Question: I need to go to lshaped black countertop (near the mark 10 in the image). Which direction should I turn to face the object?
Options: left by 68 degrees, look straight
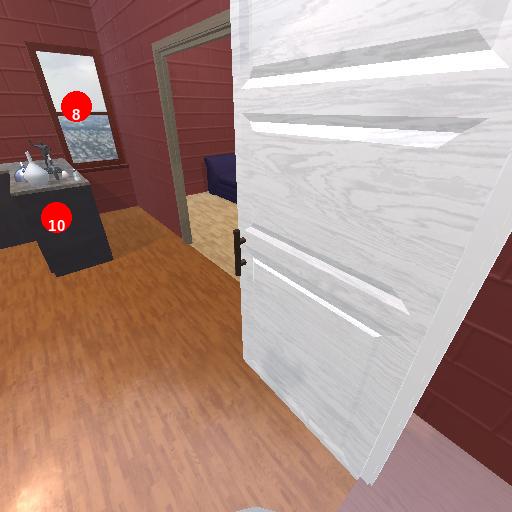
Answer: left by 68 degrees